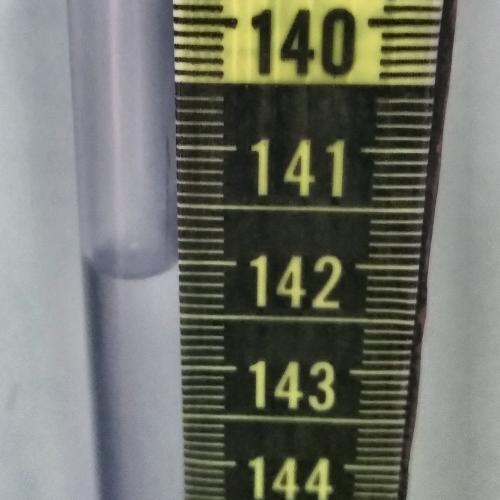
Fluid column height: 142.1 cm